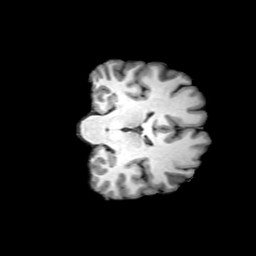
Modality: T1w
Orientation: coronal
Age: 28
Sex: male
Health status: ill